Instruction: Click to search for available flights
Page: home
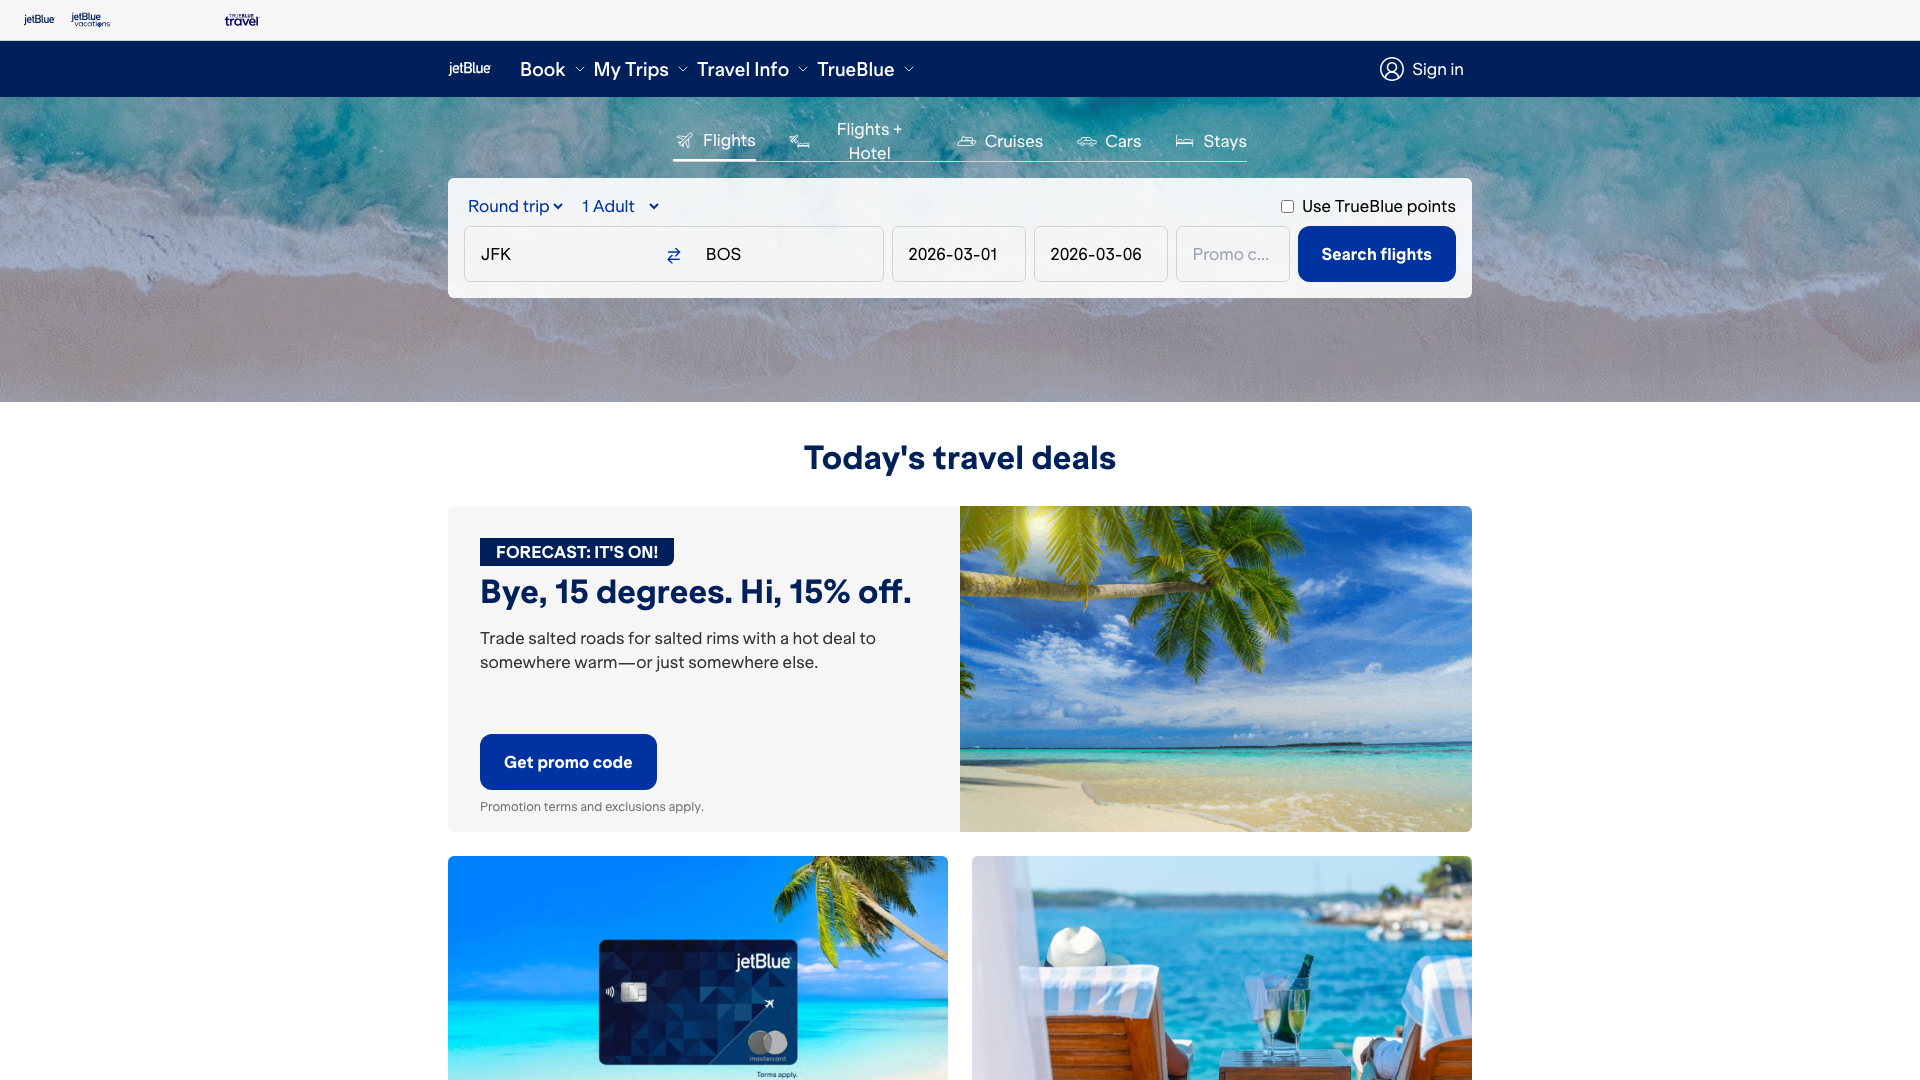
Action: click